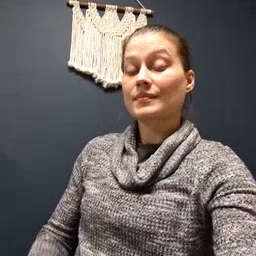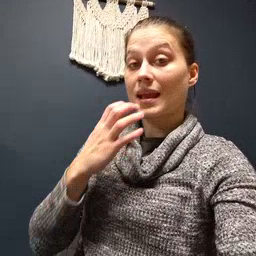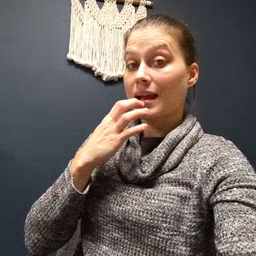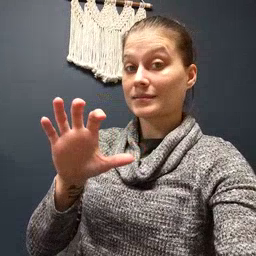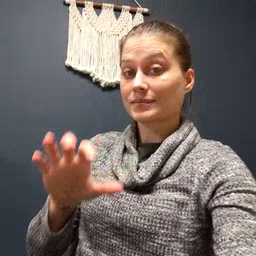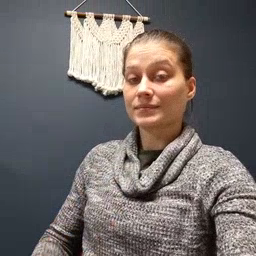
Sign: hot